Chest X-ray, PA view. Patient: 45 years old, sex F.
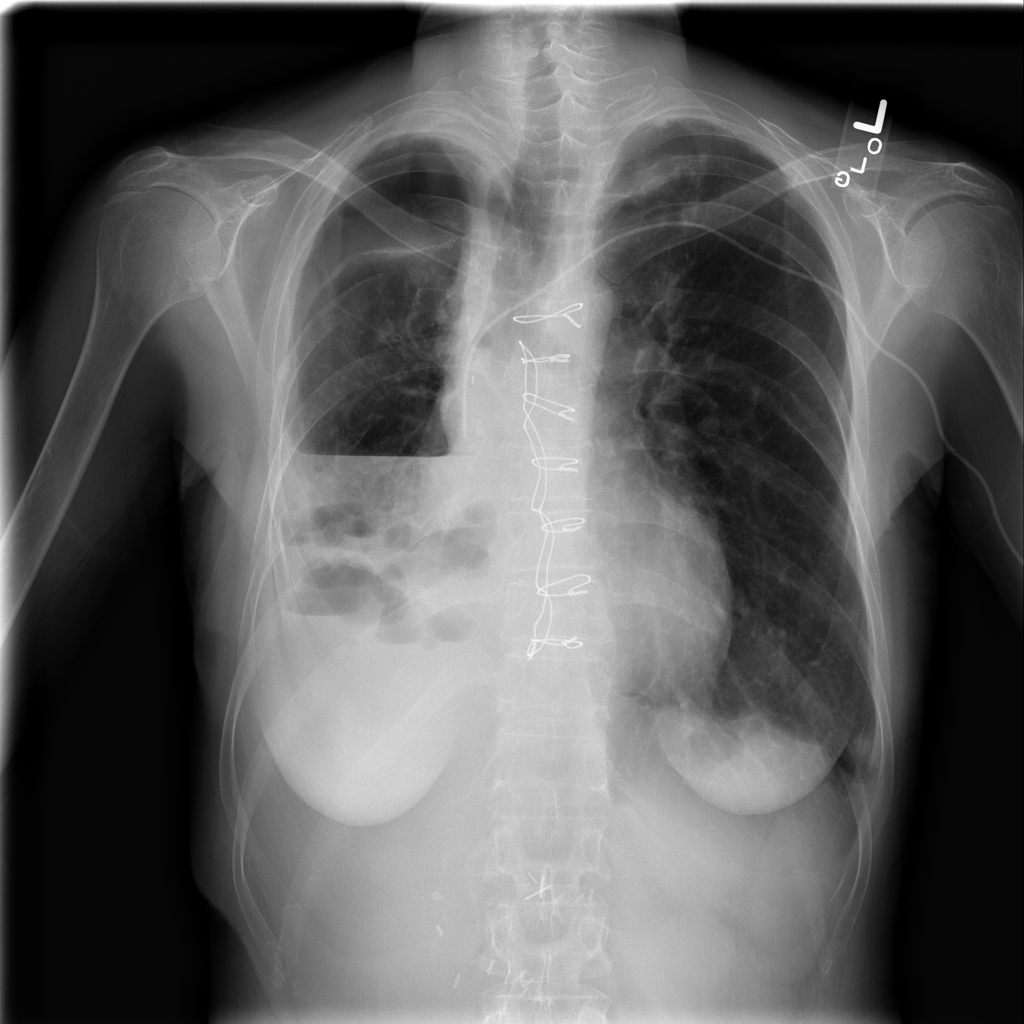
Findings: No Finding